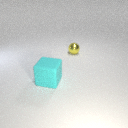
large cyan rubber cube to the left of small yellow metal sphere